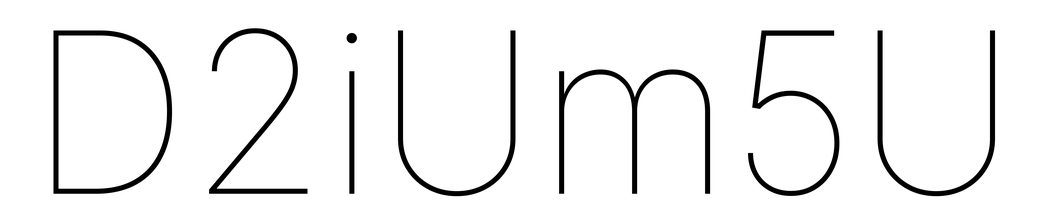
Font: Inter_Thin